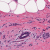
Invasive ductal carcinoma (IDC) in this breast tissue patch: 0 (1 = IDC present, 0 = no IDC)